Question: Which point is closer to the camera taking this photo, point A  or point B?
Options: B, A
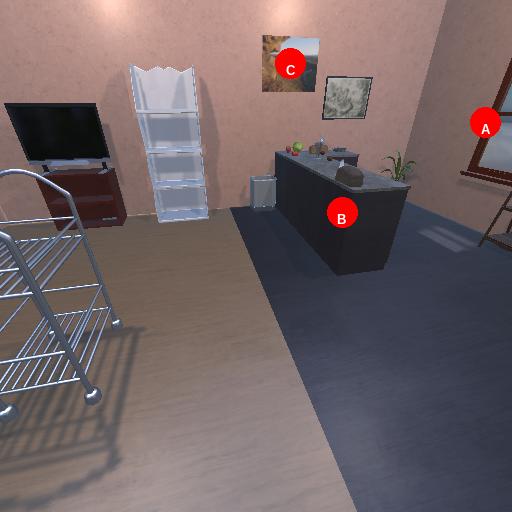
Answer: B